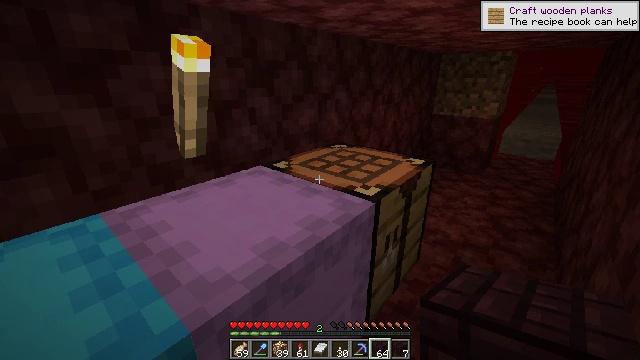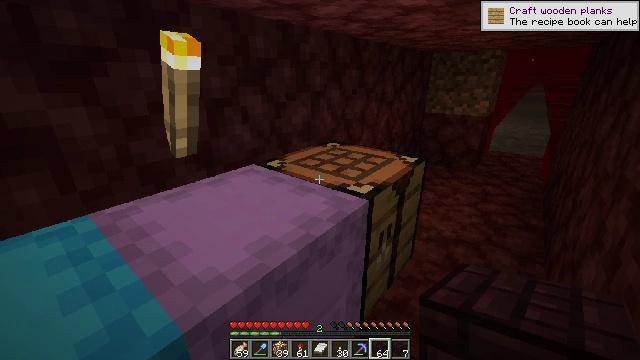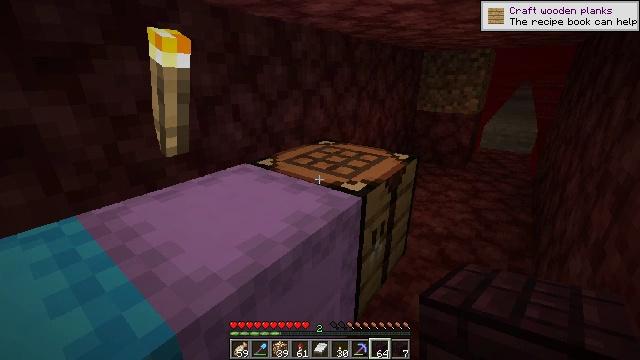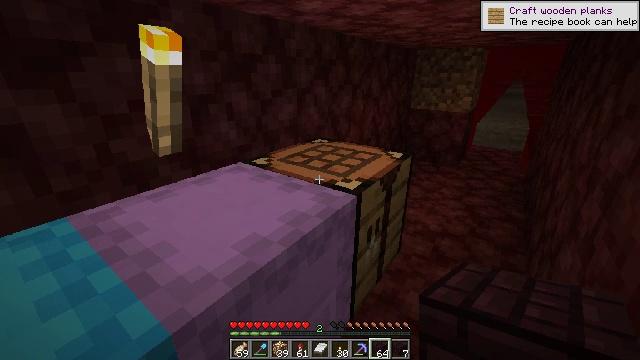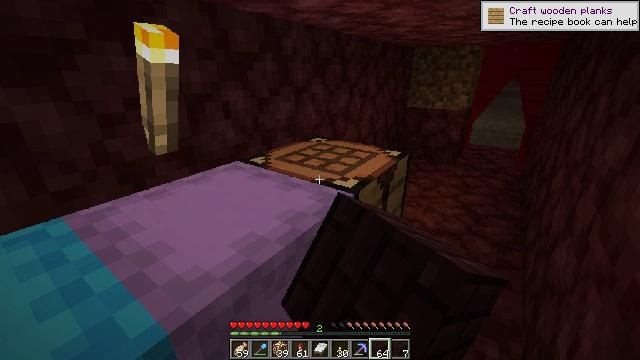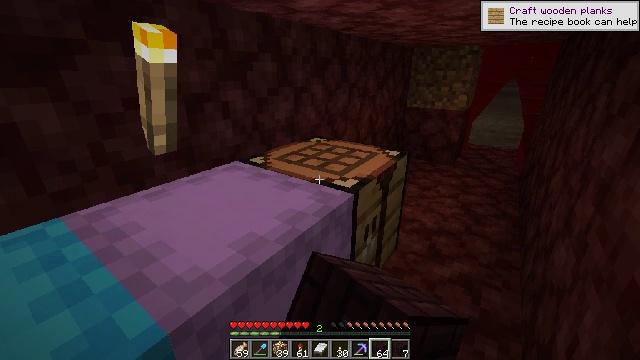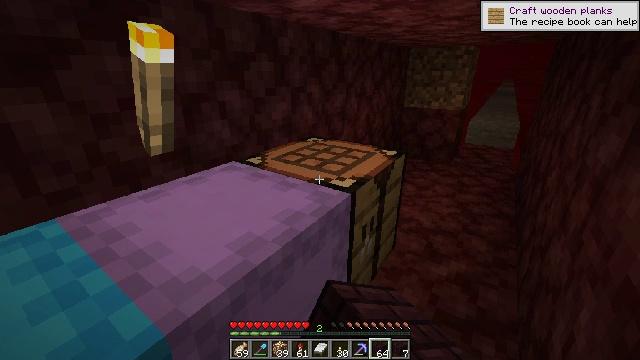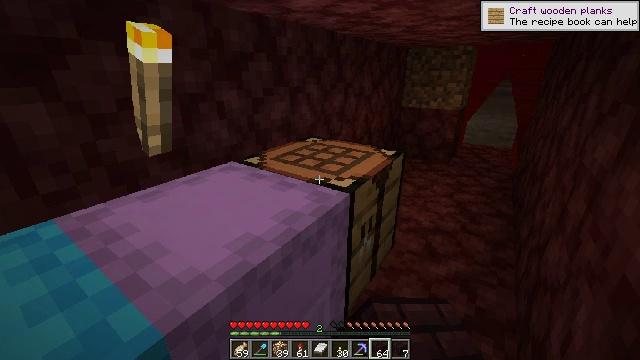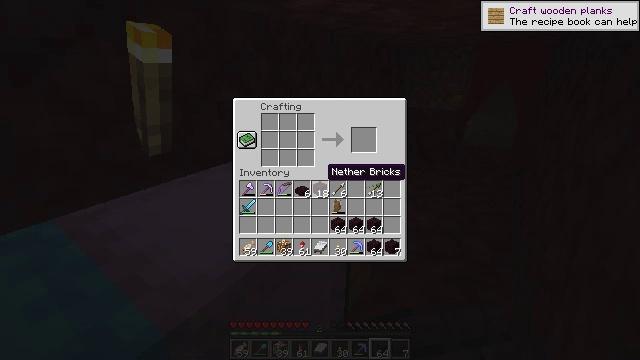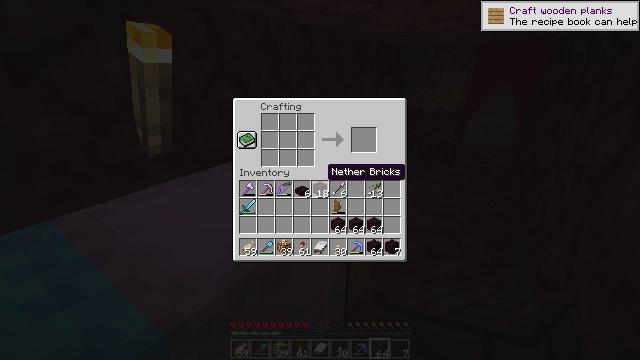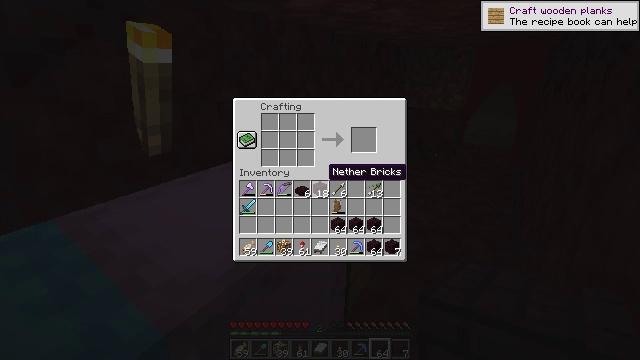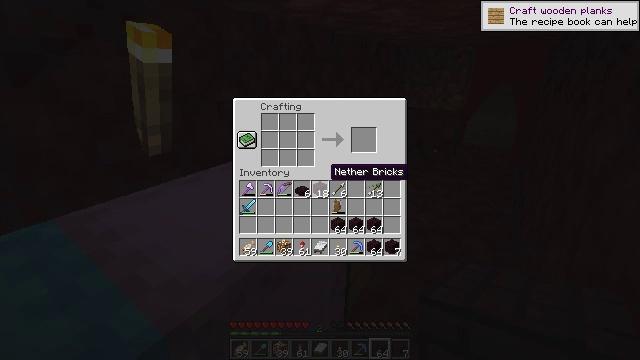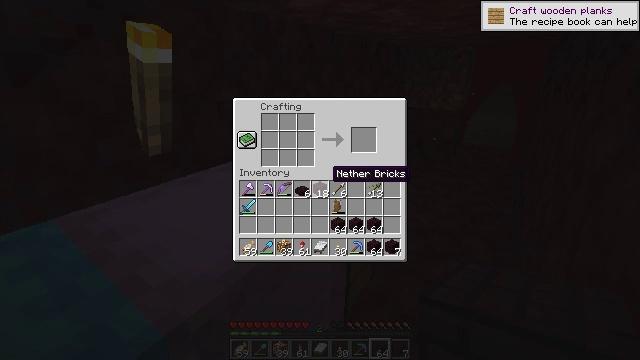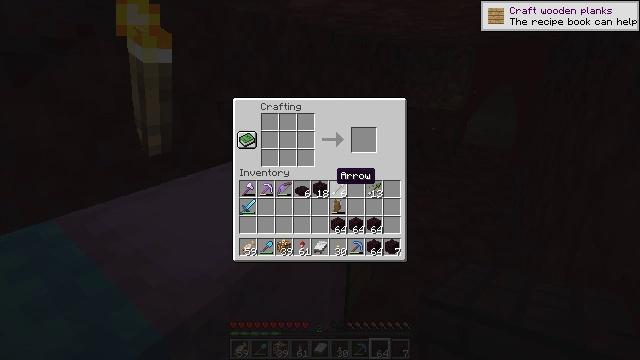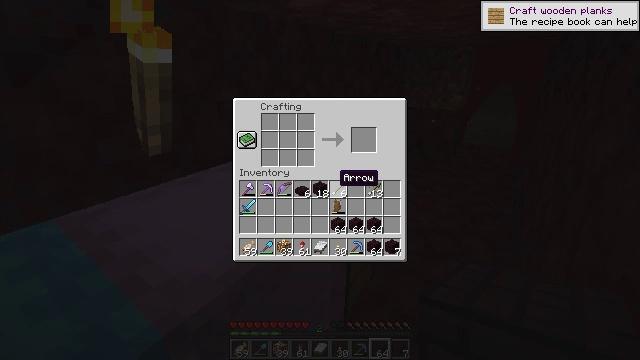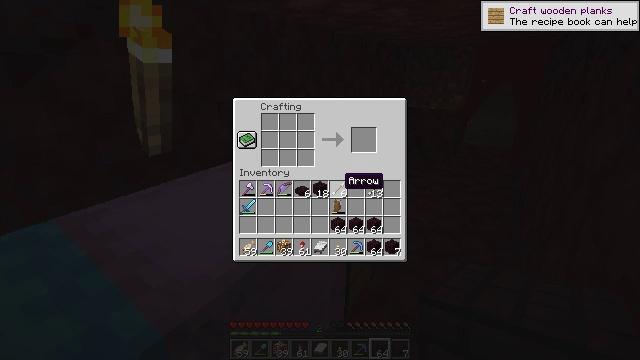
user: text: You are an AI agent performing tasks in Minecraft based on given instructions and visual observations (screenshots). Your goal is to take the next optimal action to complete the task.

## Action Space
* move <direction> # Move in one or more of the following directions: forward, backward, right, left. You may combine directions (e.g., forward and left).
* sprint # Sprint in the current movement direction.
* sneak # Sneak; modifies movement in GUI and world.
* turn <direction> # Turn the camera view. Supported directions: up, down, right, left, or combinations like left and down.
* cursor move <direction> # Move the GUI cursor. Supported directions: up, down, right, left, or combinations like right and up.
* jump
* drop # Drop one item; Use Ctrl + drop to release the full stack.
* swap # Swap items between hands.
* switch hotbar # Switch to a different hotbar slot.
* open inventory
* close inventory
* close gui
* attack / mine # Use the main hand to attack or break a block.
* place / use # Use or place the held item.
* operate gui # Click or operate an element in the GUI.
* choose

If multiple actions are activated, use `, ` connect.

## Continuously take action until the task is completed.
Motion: motion action
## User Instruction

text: Create a nether brick slab with the crafting table.
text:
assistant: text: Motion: turn right
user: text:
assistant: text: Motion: turn right
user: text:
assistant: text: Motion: turn right, use / place
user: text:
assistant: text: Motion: use / place
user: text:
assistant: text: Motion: use / place
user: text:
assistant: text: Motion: use / place
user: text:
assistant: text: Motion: no_op
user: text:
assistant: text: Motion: open gui
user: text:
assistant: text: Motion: no_op
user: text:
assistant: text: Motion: no_op
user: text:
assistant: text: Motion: no_op
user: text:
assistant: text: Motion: no_op
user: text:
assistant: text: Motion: no_op
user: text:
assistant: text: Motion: no_op
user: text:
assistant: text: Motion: no_op
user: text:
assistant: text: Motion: cursor move right and down
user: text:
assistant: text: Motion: cursor move right and down
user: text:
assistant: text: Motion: no_op
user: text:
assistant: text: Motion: no_op
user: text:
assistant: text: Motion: no_op
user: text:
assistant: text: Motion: no_op
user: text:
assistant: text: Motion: no_op
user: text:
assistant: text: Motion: no_op
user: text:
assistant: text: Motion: operate gui
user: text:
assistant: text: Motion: operate gui
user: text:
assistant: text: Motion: cursor move left and up, operate gui
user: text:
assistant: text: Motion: cursor move left and up
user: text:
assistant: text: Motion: cursor move left and up
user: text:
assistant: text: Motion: no_op
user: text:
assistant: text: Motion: no_op